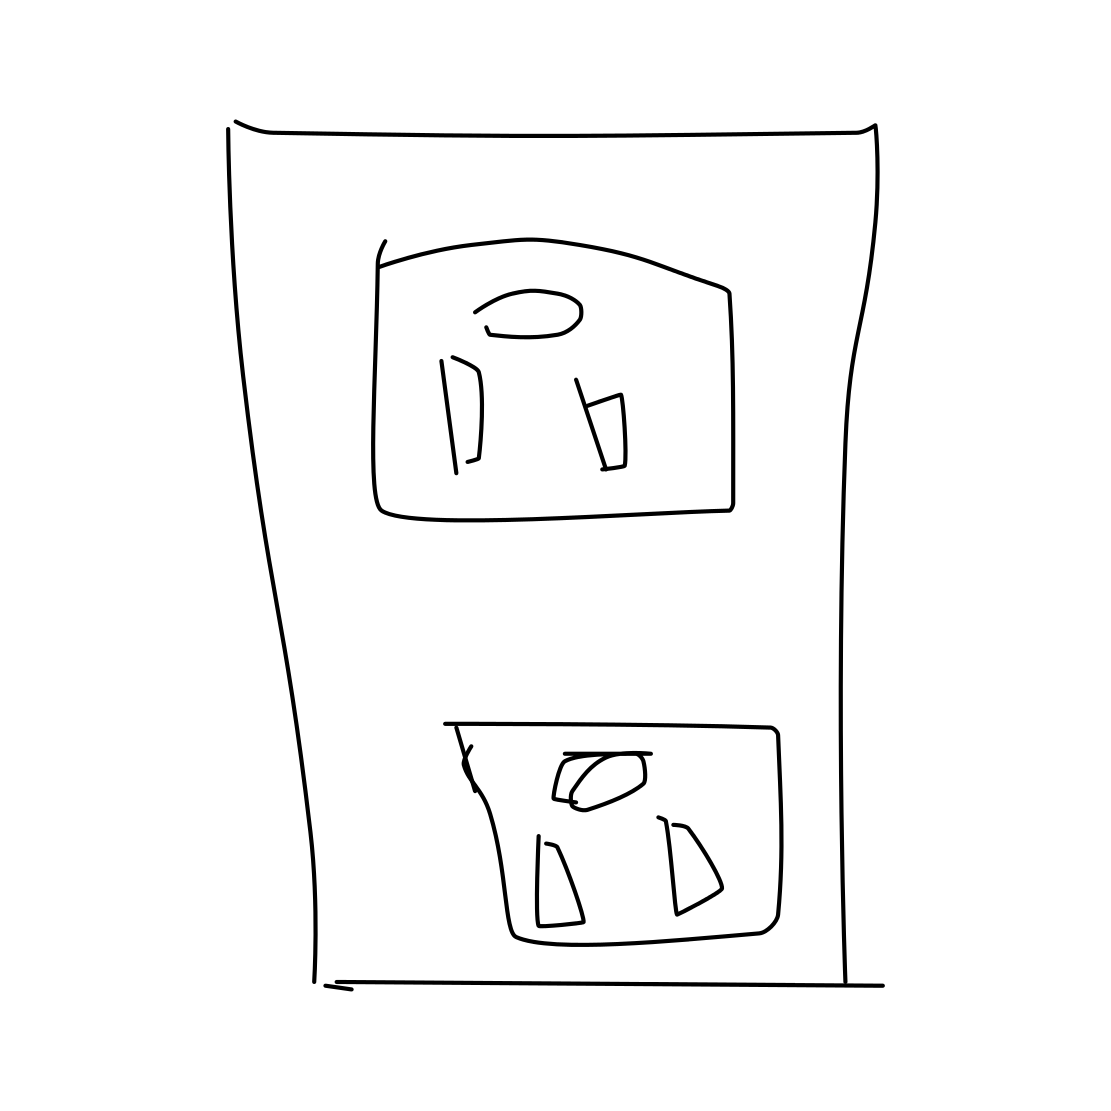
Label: power outlet